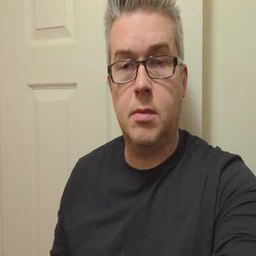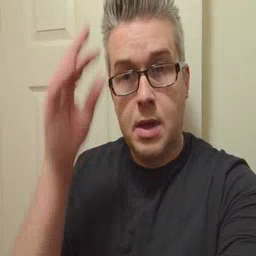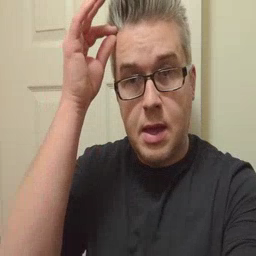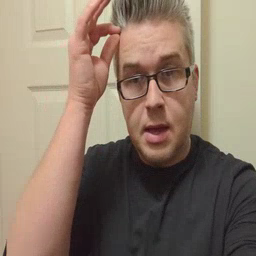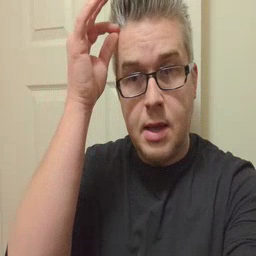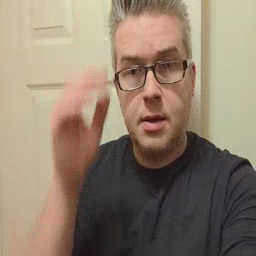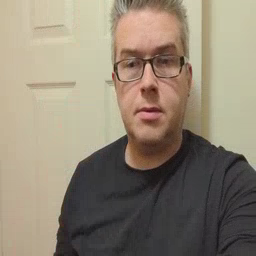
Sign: hair